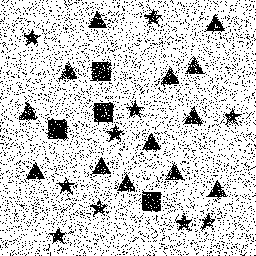
Squares: 4
Triangles: 13
Stars: 10
Total shapes: 27